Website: macys
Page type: delivery-shipping
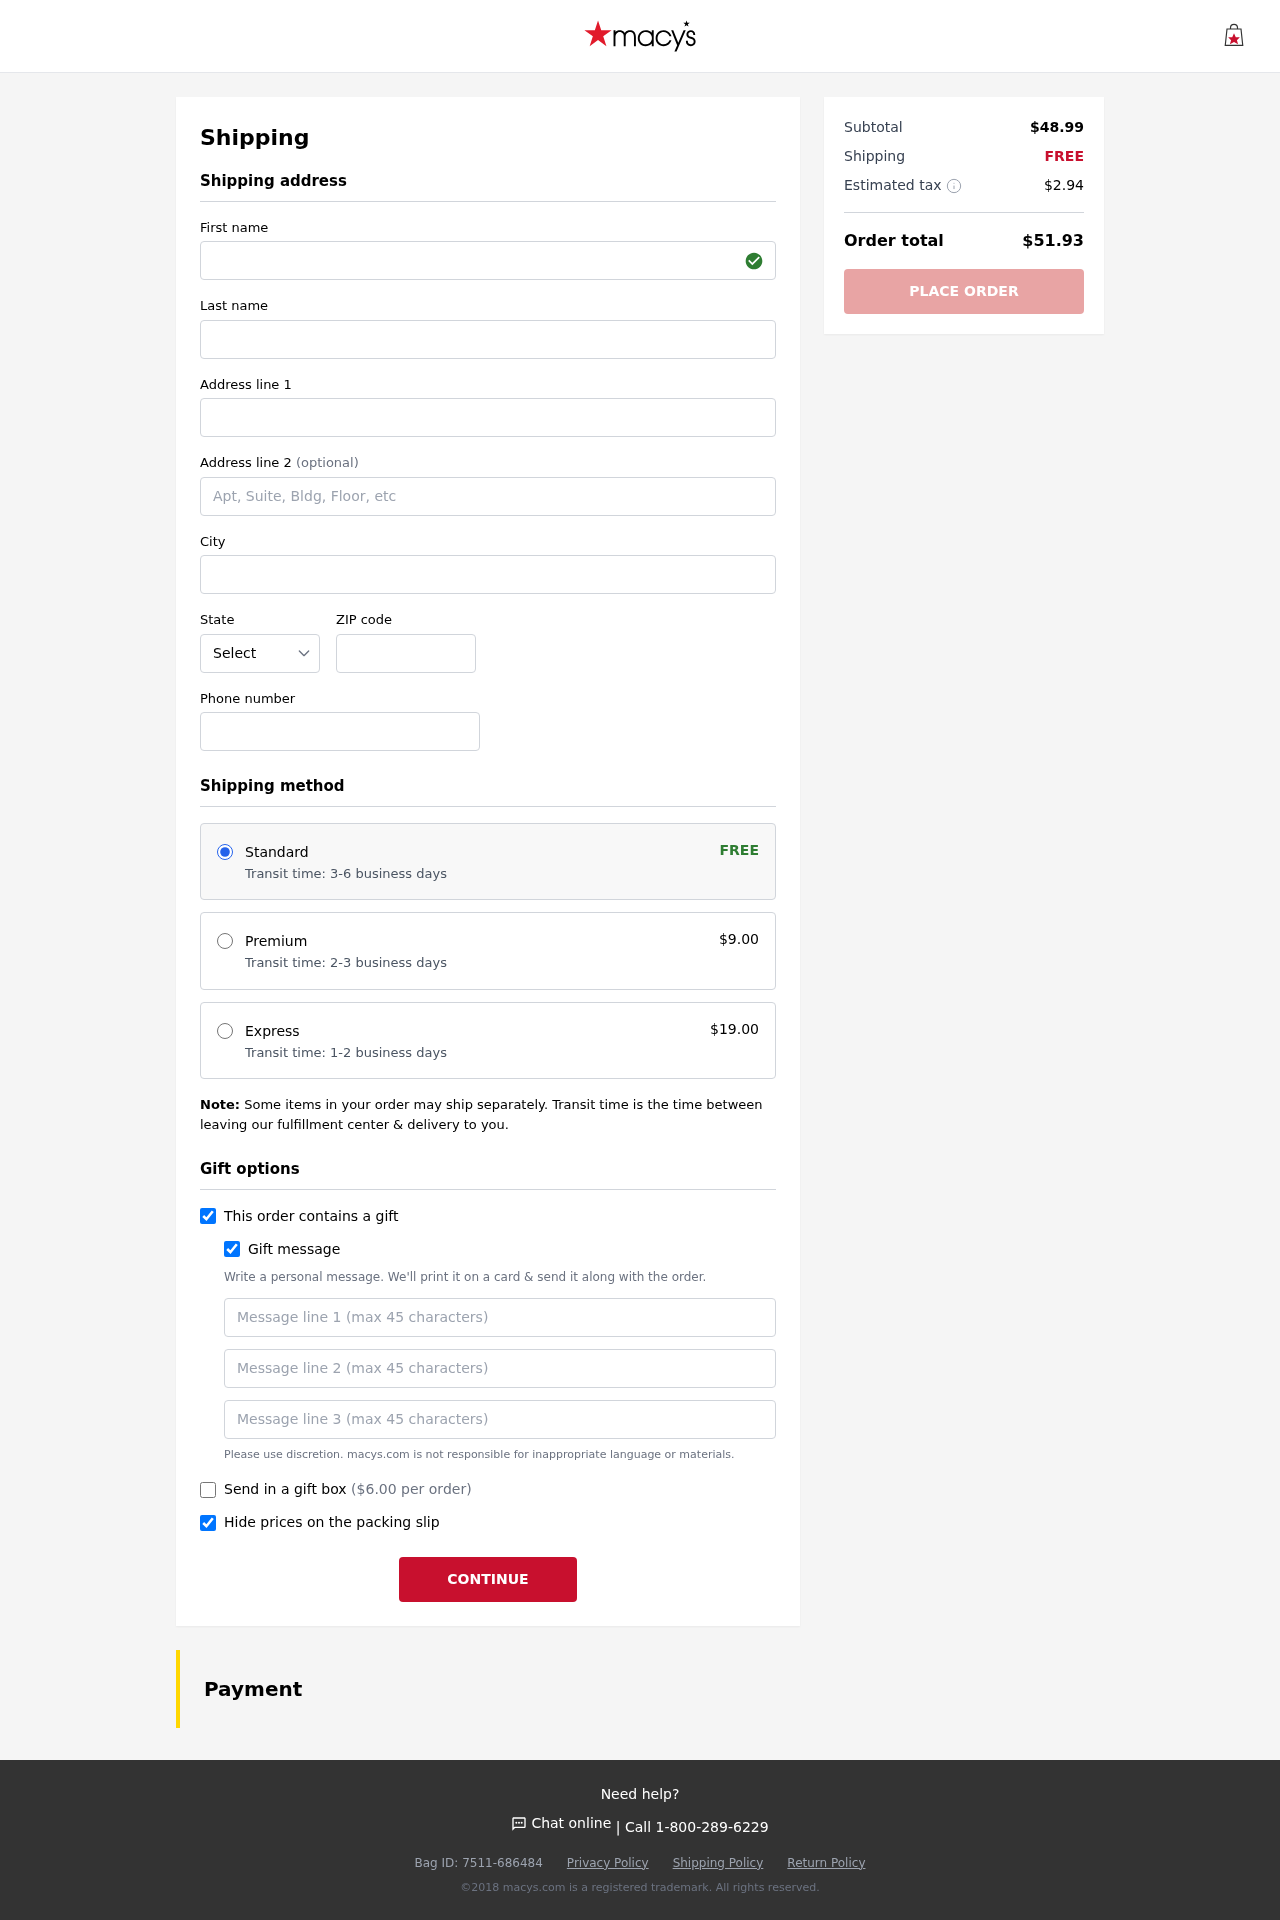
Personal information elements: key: PII_STATE_ABBR
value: UT
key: PII_FIRSTNAME
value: James
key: PII_LASTNAME
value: Hernandez
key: PII_STREET
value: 29198 Brenda Square Apt. 165
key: PII_STREET2
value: Apt. 740
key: PII_CITY
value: South Geneburgh
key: PII_POSTCODE
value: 57219
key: PII_PHONE
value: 3355467359
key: PII_GIFT_MESSAGE
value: Hey Bradley, I remembered how much you wanted a stylish pair of heels for those upcoming events, so I couldn't resist grabbing these for you! Can't wait to see you rock them. Enjoy!  James
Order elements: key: ORDER_SHIPPING_STANDARD
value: Transit time: 3-6 business days
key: ORDER_SHIPPING_COST
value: FREE
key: ORDER_SHIPPING_PREMIUM
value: Transit time: 2-3 business days
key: ORDER_SHIPPING_PREMIUM_PRICE
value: $9.00
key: ORDER_SHIPPING_EXPRESS
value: Transit time: 1-2 business days
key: ORDER_SHIPPING_EXPRESS_PRICE
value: $19.00
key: ORDER_GIFT_BOX_PRICE
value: ($6.00 per order)
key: ORDER_SUBTOTAL
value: $48.99
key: ORDER_SHIPPING_COST2
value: FREE
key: ORDER_TAX
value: $2.94
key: ORDER_TOTAL
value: $51.93